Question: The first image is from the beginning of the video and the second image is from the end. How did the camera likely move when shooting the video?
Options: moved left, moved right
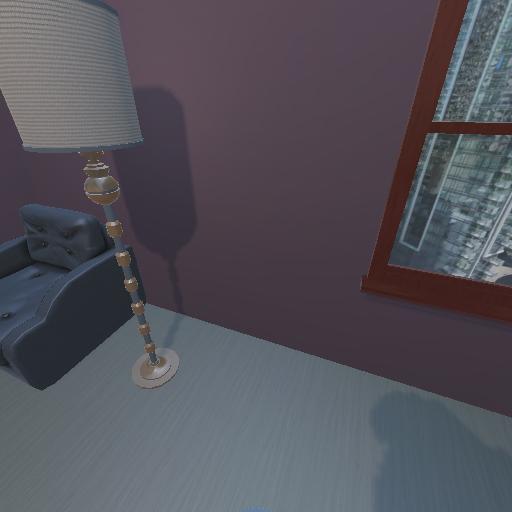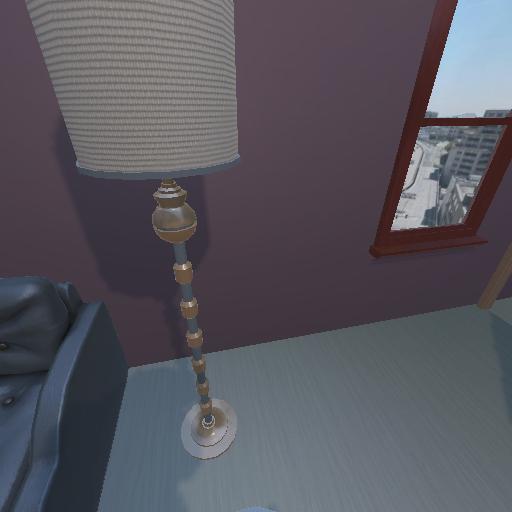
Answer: moved left